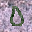
Label: 0